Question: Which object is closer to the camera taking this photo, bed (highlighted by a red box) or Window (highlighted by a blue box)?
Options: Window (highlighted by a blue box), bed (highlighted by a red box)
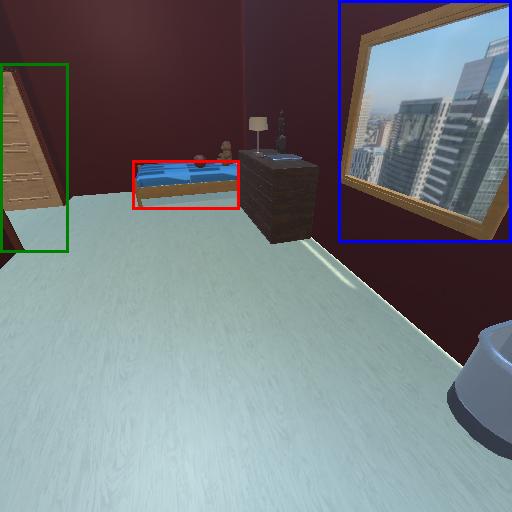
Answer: Window (highlighted by a blue box)